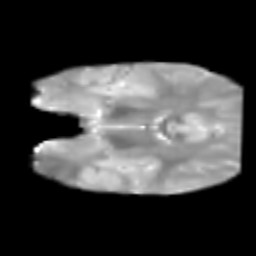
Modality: T2w
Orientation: coronal
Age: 6
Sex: male
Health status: healthy